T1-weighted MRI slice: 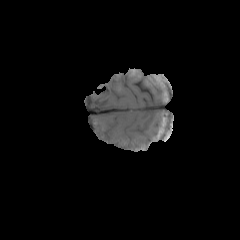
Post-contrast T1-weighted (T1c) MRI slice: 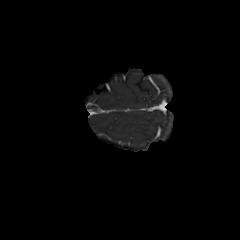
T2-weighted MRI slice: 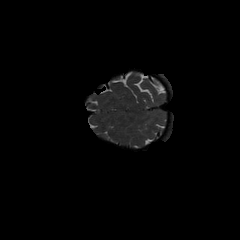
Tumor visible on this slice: no